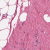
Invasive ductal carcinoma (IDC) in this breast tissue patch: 0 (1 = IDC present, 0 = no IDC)